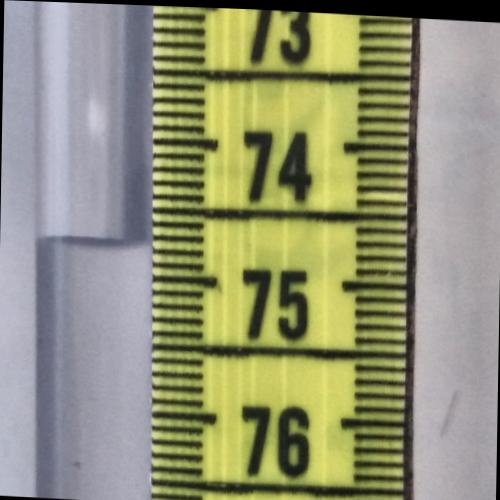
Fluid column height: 74.7 cm